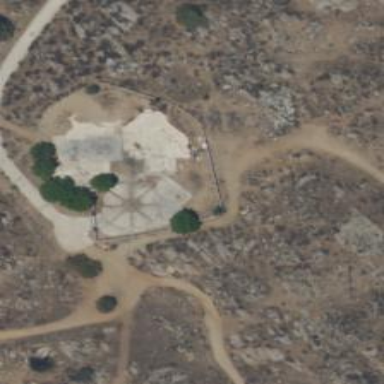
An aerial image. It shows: Ruins of building.